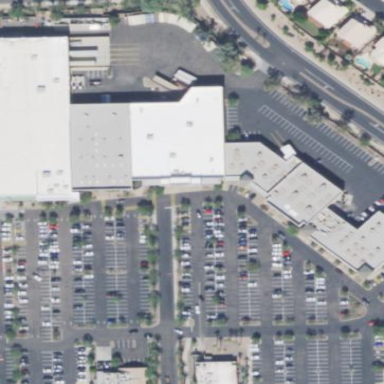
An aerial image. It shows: Retail area.